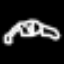
Label: frog